Field crop: tomato
Growth stage: 1
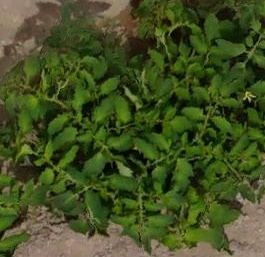
Species: tomato